Question: Anyone, I need help, I got a task from my teacher, it's about jquery, but I've found trouble, perhaps you could help. Case study is as shown below. Points is if I move the mouse pointer on the blue box area, then the object in the red box area come to move to follow the movement of the mouse pointer on the blue box area.

Caption:
1. White box, blue box and red box is the DIV.
2. Red box and blue box is the absolute position in the White Box
3. Blue circle in the blue box represents the mouse pointer is moved.
4. Black circles indicate objects that come to move when the mouse pointer is moved inside the blue box, black circles position must still inside the red box
The following are the results so far I get.
'''
<!DOCTYPE html>
<html>
<head>
<style>
div.moved { position: relative; width:620px; height:620px; top: 10px; background:blue; border:2px groove; margin: 0 auto;}
div.tujuan { position: absolute; width:400px; height:400px; top: 0; left: 0; background:red; border:2px groove; }
div.korban { position: absolute; width:40px; height:40px; top: 0; left: 0; background:white; border:2px groove; }
div.sumber { position: absolute; width:200px; height:200px; bottom:0; right: 0; background:yellow; border:2px groove; cursor: pointer;}
p { margin:0; margin-left:10px; color:red; width:220px;
height:120px; padding-top:70px;
float:left; font-size:14px; }
span { display:block; }
</style>
<script src="jquery-latest.js"></script>
</head>
<body>
<p>
<span>Move the mouse over yellow box.</span>
<span>&nbsp;</span>
</p>
<div class="moved">
<div class="sumber"></div>
<div class="tujuan">
<div class="korban"></div>
</div>
</div>
<script>
$("div.sumber").mousemove(function(e){
var moveX = e.pageX-this.offsetLeft;
var moveY = e.pageY-this.offsetTop;
$("span:first").text(" LEFT : " + moveX + " , TOP : " + moveY);
var korban = $('div.korban').offset();
var moveX2 = e.pageX - korban.left;
var moveY2 = e.pageX - korban.top;
$("span:last").text(" LEFT : " + moveX2 + " , TOP : " + moveY2);
$('div.korban').css({'margin-left' : moveX , 'margin-top' : moveY })
});
</script>
</body>
</html>
'''
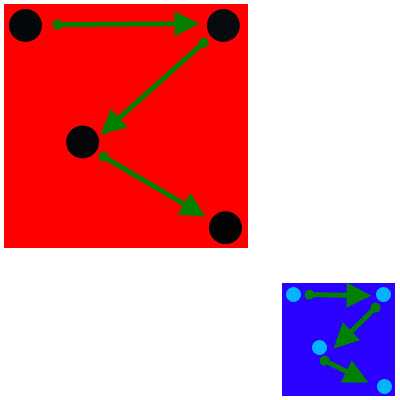
Answer: Is this what you want? I simplified your code a bit
<URL>
'''
$("div.sumber").mousemove(function(e){
var left = e.pageX - $(this).offset().left;
var top = e.pageY - $(this).offset().top;
$('span:first').text(left + ' ' + top);
top*=2; left*=2;
if(top > 360) top = 360;
if(left > 360) left = 360;
$('div.korban').css({
'top':top,
'left':left
});
});
'''